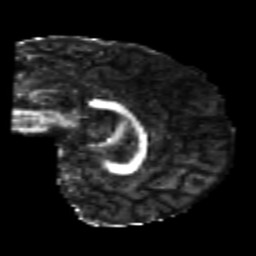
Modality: FA
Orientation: sagittal
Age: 25
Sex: female
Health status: healthy
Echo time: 0.074 s